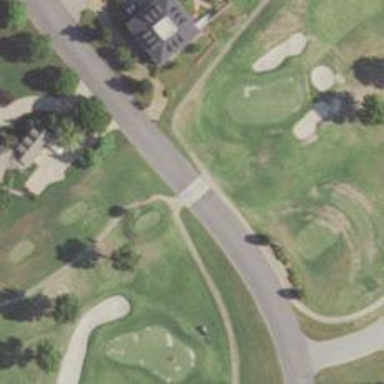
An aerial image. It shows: Path for golf carts.